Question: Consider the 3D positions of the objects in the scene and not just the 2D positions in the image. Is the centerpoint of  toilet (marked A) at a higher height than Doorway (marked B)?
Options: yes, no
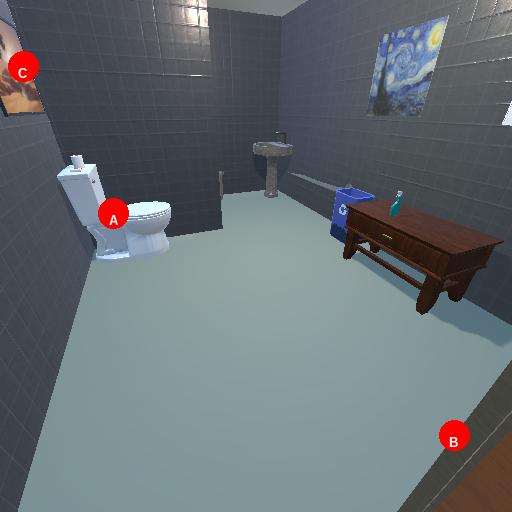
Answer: yes